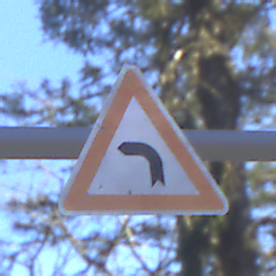
Verkehrszeichen: KurveLinks
Umgebung: Outdoor, Nature
Tageszeit: MorningAfternoon
Wetter: Clear
Licht: Natural
Jahreszeit: Winter
Kontrast: HighContrast